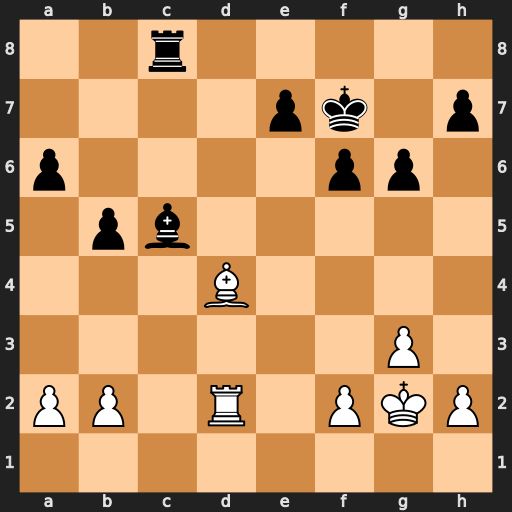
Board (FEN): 2r5/4pk1p/p4pp1/1pb5/3B4/6P1/PP1R1PKP/8
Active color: w
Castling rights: -
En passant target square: -
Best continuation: Rc2 Bxd4 Rxc8